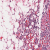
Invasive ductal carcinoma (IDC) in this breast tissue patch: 1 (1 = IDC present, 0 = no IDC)